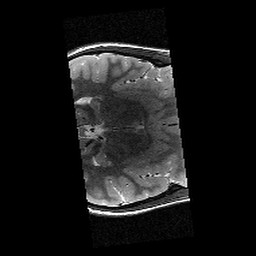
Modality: T2w
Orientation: axial
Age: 14
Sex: female
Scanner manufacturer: siemens
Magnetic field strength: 3 T
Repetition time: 9.23 s
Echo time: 0.067 s